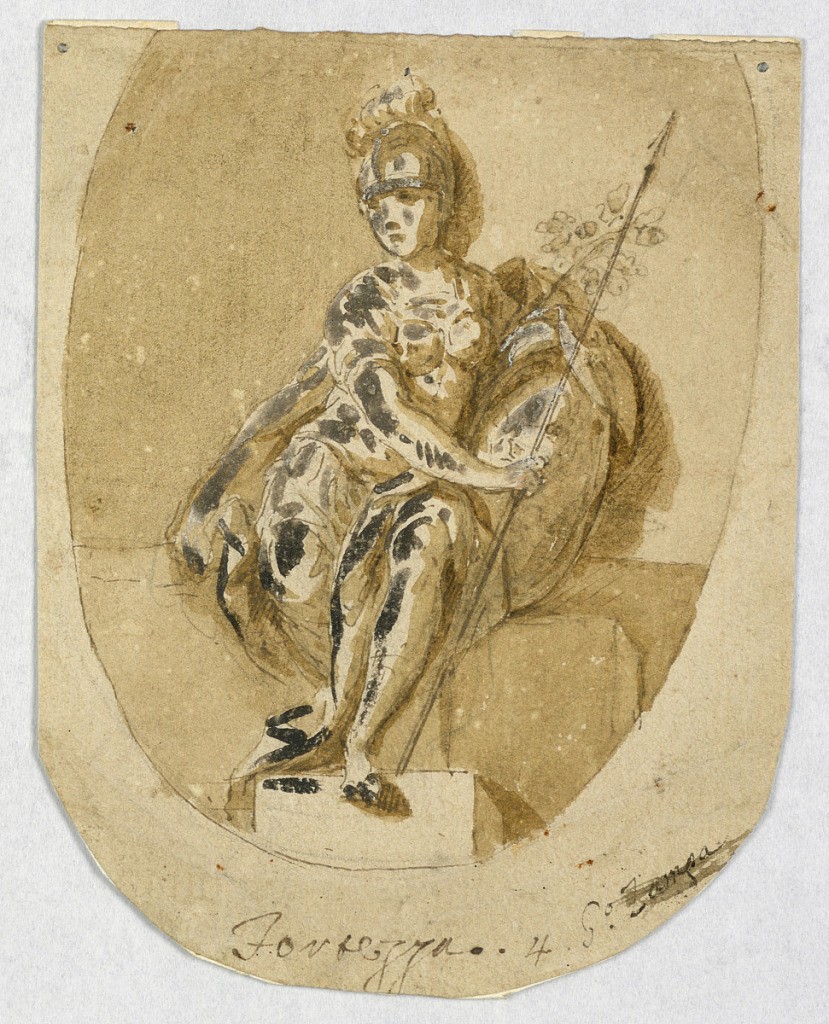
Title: Design for an Ovoidal Painting: Strength
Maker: Giacomo Zampa, Italian, 1731 - 1808
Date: ca. 1780
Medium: Black chalk, pen and ink, brush and sepia wash, brush and oxidized white gouache on brown paper
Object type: Drawing
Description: A seated woman in armor carries shield, lance, and a laurel branch. Ovoid, caption, signature similar to those in 1931-65-50, except for "Fortezza", "4". On verso: a part of the head and of the thorax of a bearded man, bending forward in black crayon.